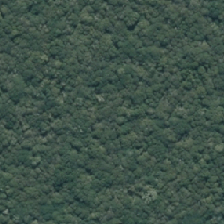
Land cover: deciduous_hardwood